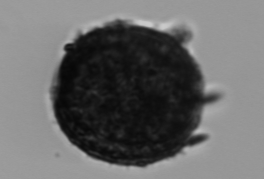
Label: Coscinodiscus